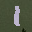
Label: 1